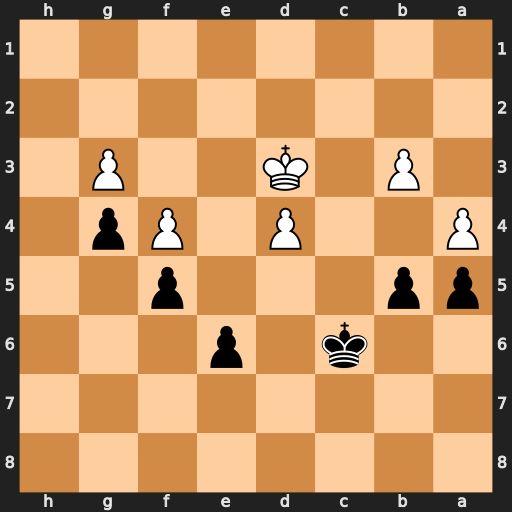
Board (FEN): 8/8/2k1p3/pp3p2/P2P1Pp1/1P1K2P1/8/8
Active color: b
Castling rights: -
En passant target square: -
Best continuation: bxa4 bxa4 Kd5 Ke3 Kc4